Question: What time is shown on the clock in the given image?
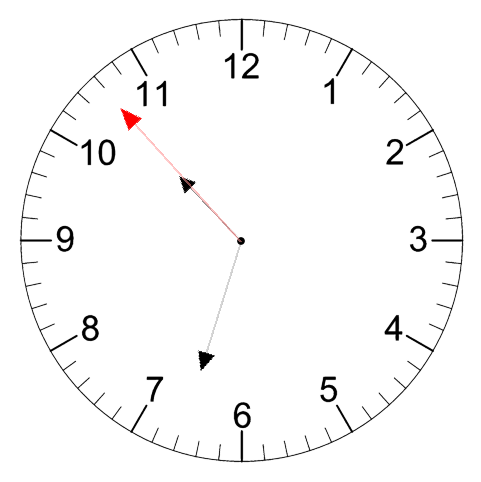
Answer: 10:32:53